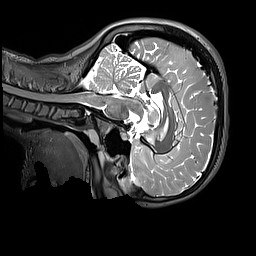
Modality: T2w
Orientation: sagittal
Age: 10
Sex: female
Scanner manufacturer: siemens
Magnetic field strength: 3 T
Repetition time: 3.2 s
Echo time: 0.408 s